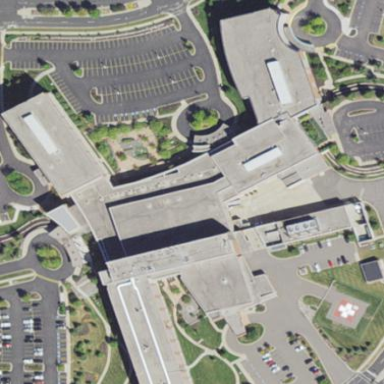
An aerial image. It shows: Hospital building.